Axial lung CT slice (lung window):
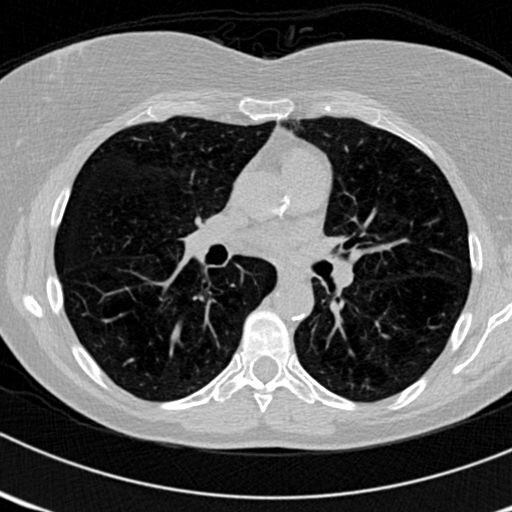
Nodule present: no